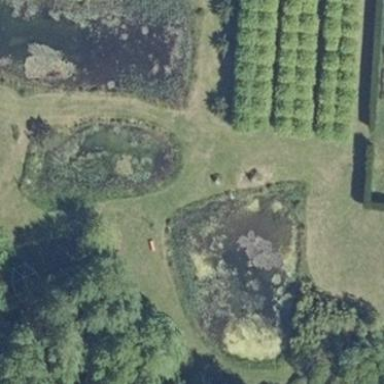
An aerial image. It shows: Pond surrounded by natural water.